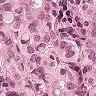
Metastatic tissue present: yes